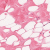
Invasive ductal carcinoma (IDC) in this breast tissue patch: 0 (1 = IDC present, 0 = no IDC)